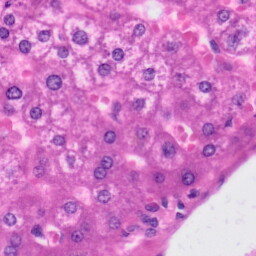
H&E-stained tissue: Liver